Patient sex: M
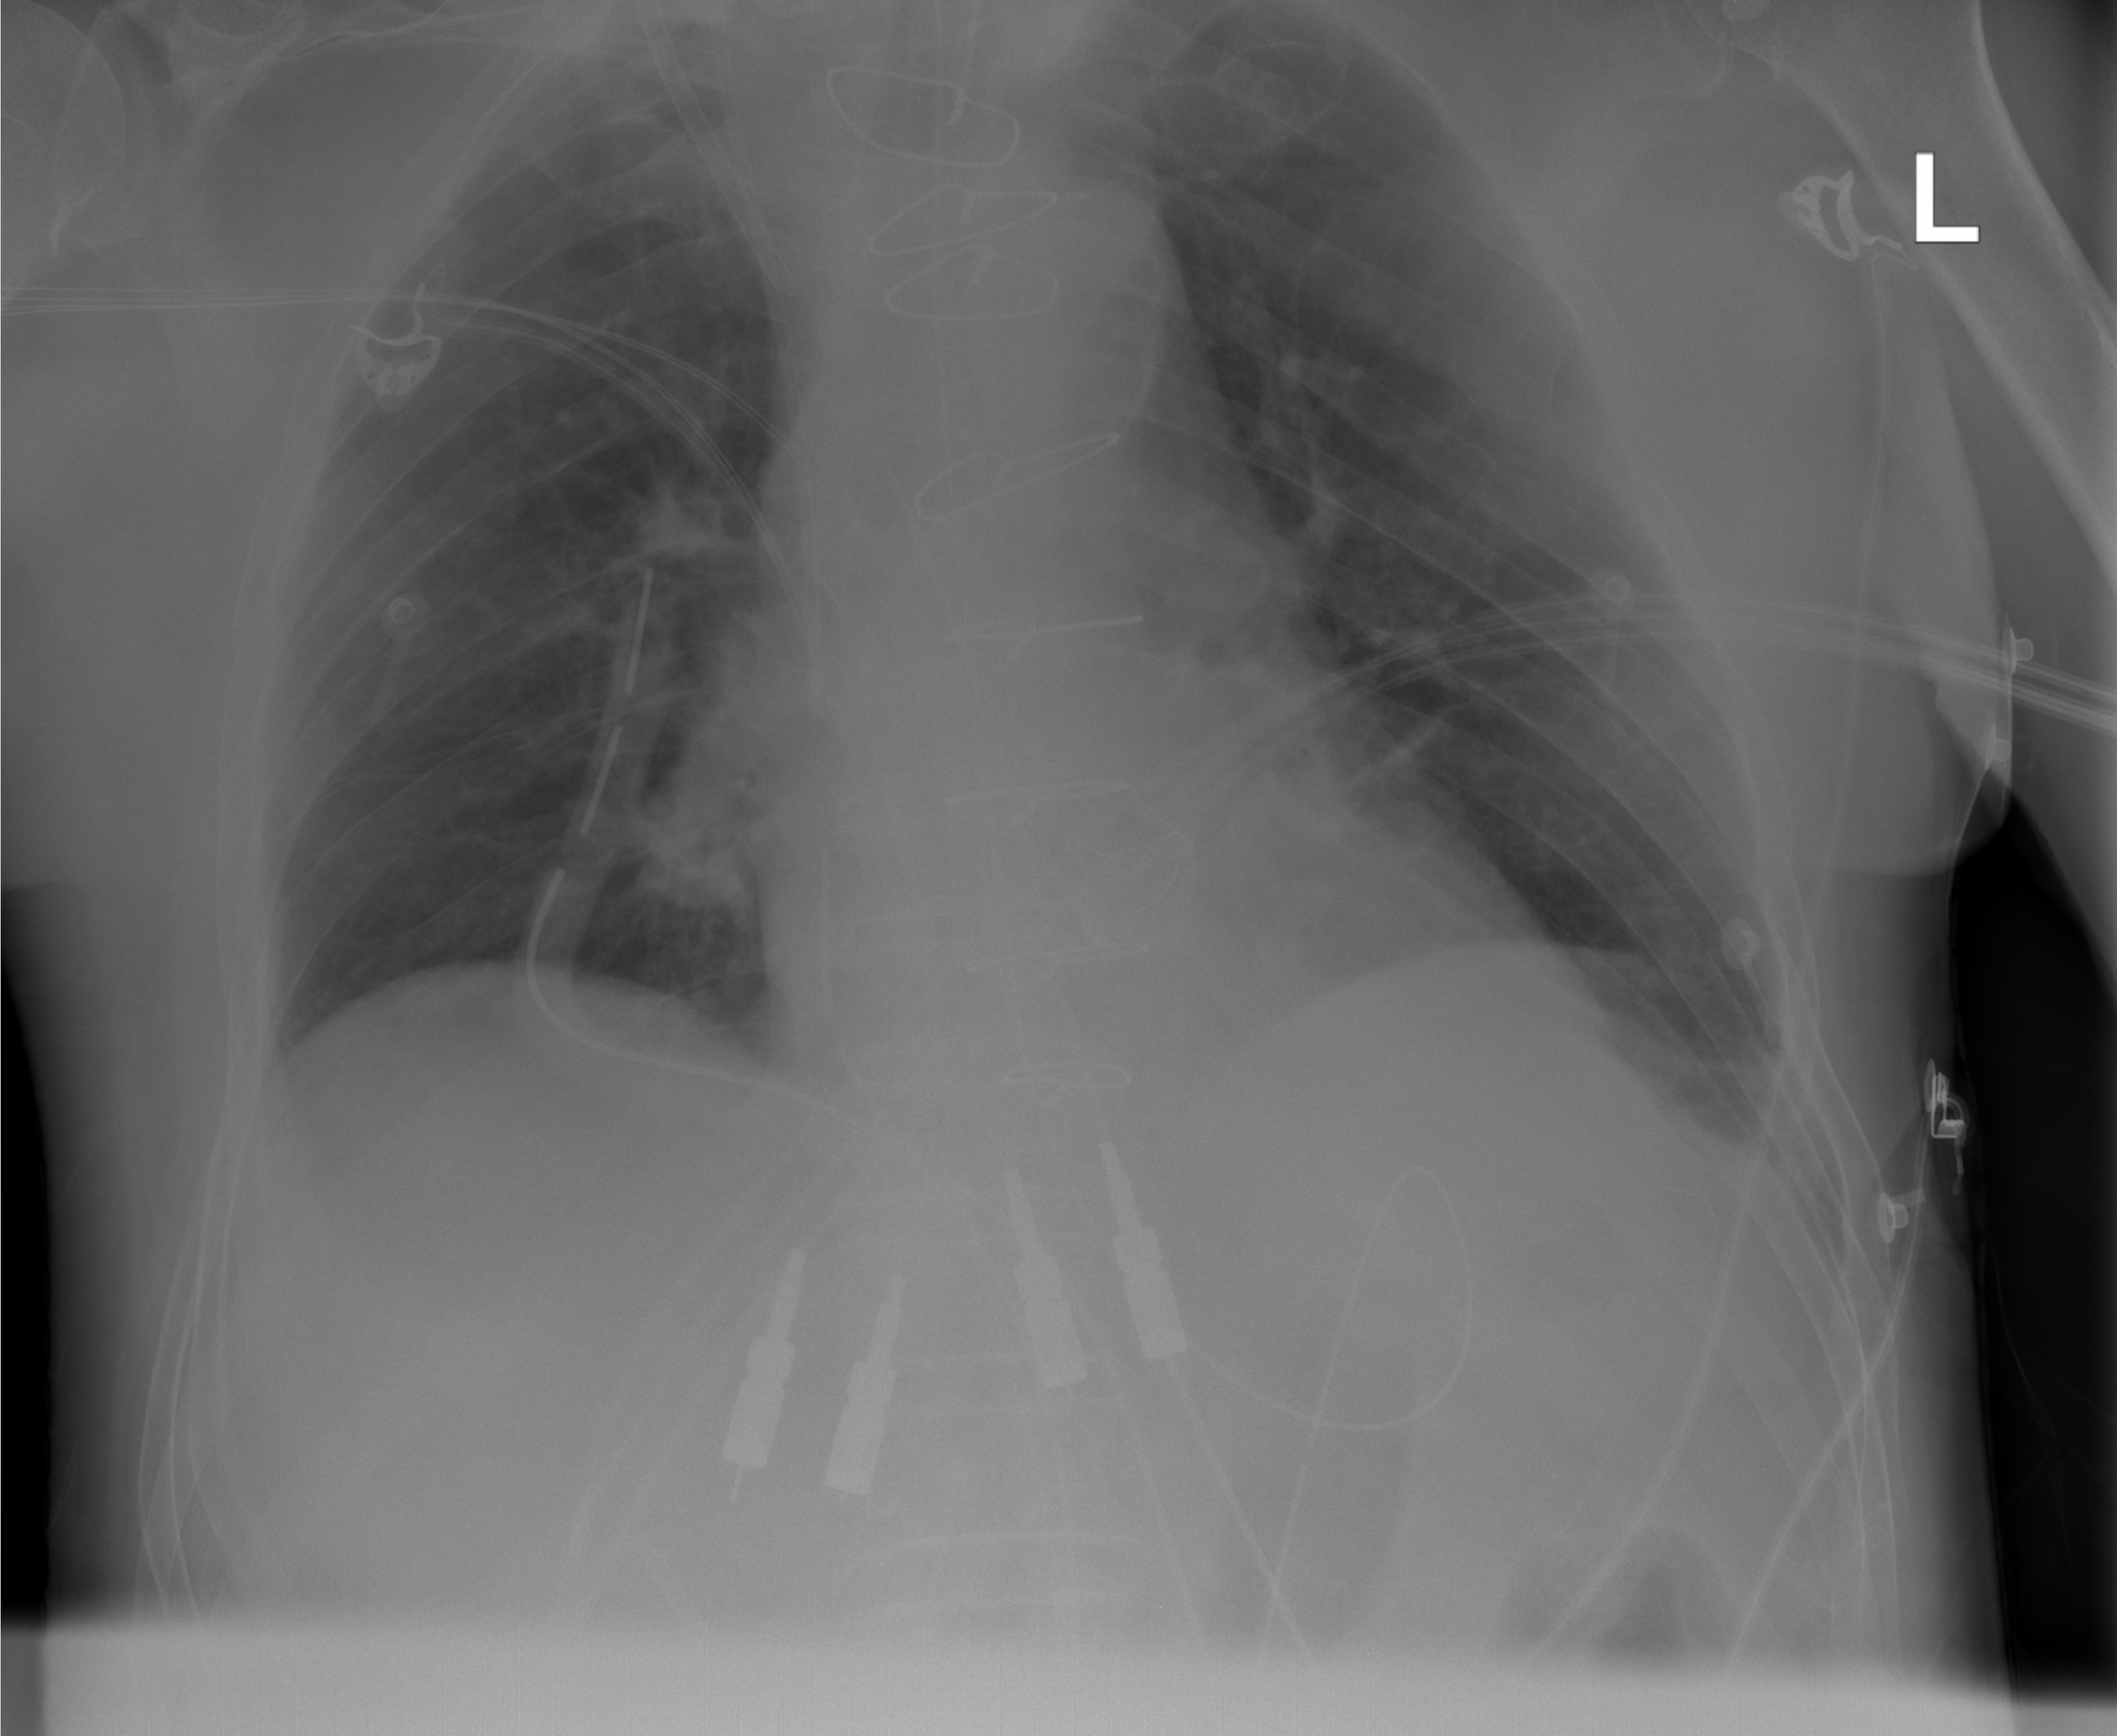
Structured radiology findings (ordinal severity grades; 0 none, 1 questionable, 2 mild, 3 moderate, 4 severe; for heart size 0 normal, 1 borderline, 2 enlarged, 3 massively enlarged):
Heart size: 2
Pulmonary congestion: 0
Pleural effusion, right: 0
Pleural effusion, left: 0
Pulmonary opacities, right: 0
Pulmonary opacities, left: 0
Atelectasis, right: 0
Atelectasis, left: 2